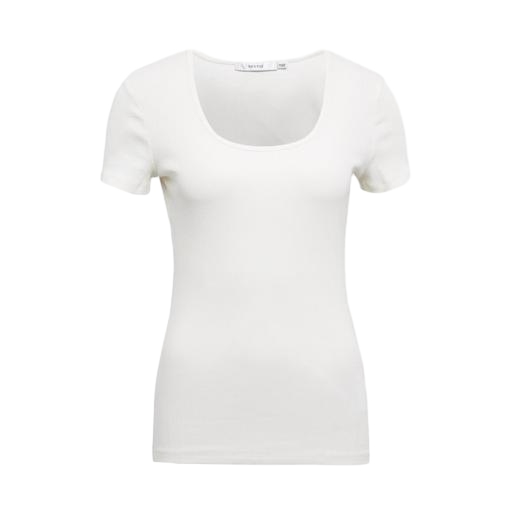
white pima t-shirt only macy, white stretch scoop tee, only white t-shirt, white background